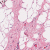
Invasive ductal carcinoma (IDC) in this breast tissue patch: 0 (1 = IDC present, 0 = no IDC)